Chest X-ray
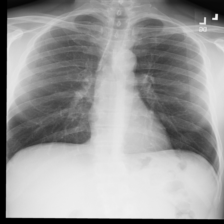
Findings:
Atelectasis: negative
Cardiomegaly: negative
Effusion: negative
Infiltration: negative
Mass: negative
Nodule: negative
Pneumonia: negative
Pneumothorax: negative
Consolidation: negative
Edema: negative
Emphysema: negative
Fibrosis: negative
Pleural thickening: negative
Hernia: negative